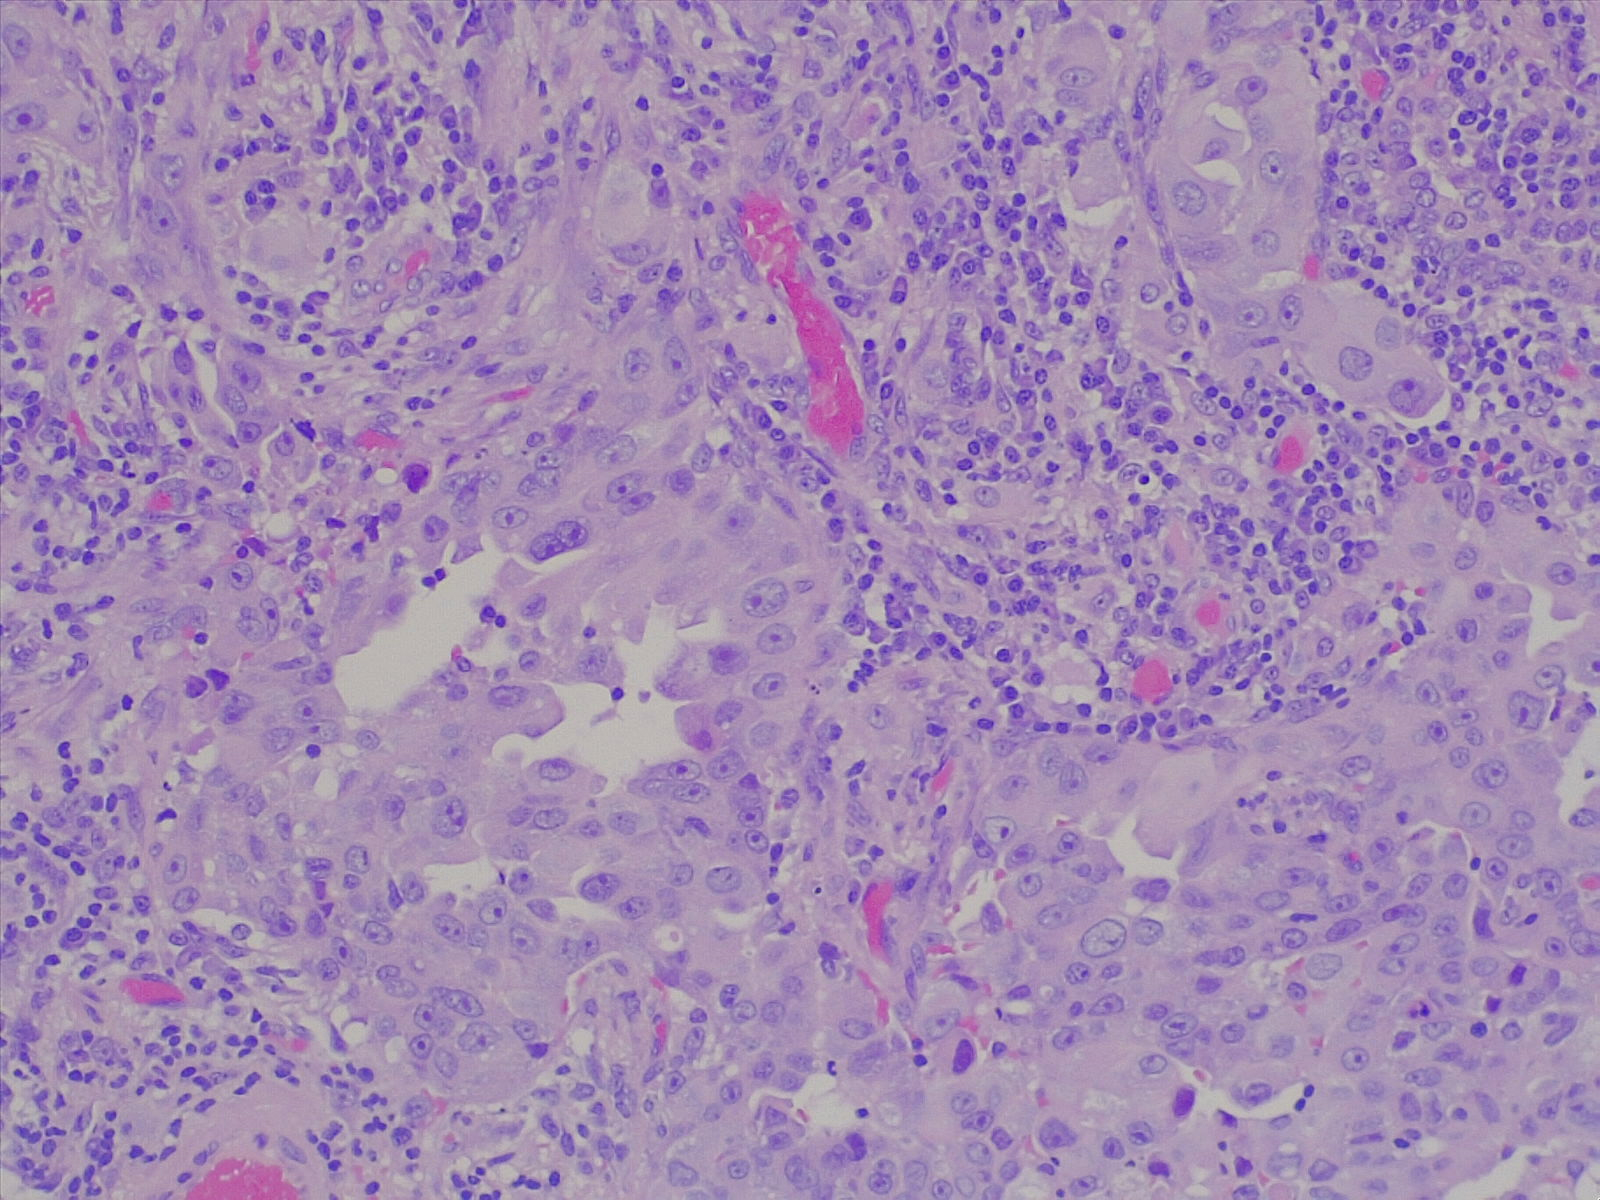
Label: lung adenocarcinoma, moderately differentiated